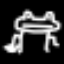
Label: frog